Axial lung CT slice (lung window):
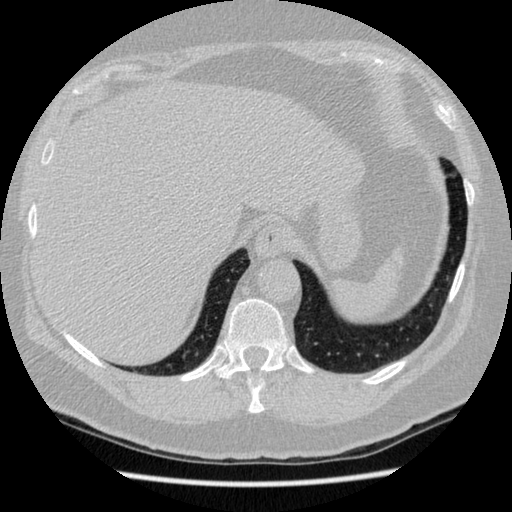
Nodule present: no